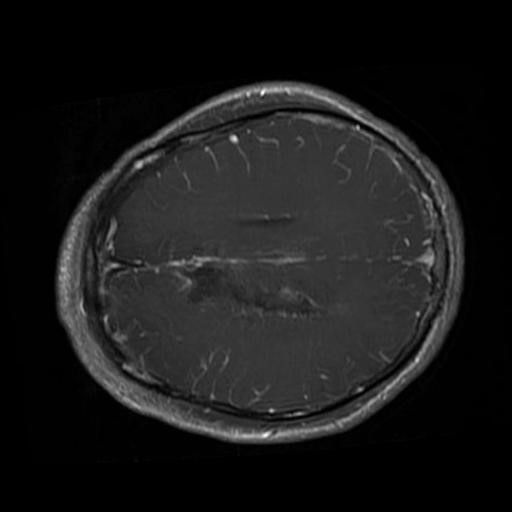
Label: brain_glioma